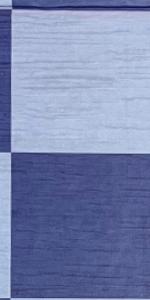
Label: Empty